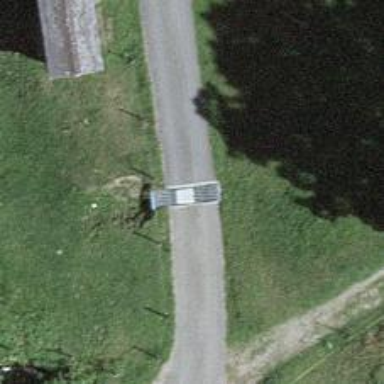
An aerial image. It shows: Cattle grid.